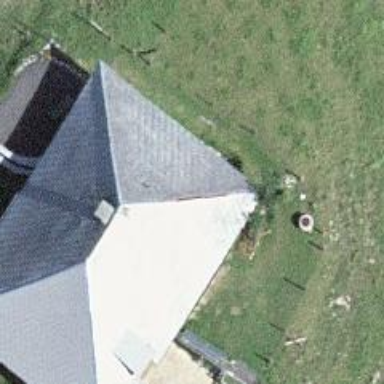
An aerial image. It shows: Stable.